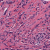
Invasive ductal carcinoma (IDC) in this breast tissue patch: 1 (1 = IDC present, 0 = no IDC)